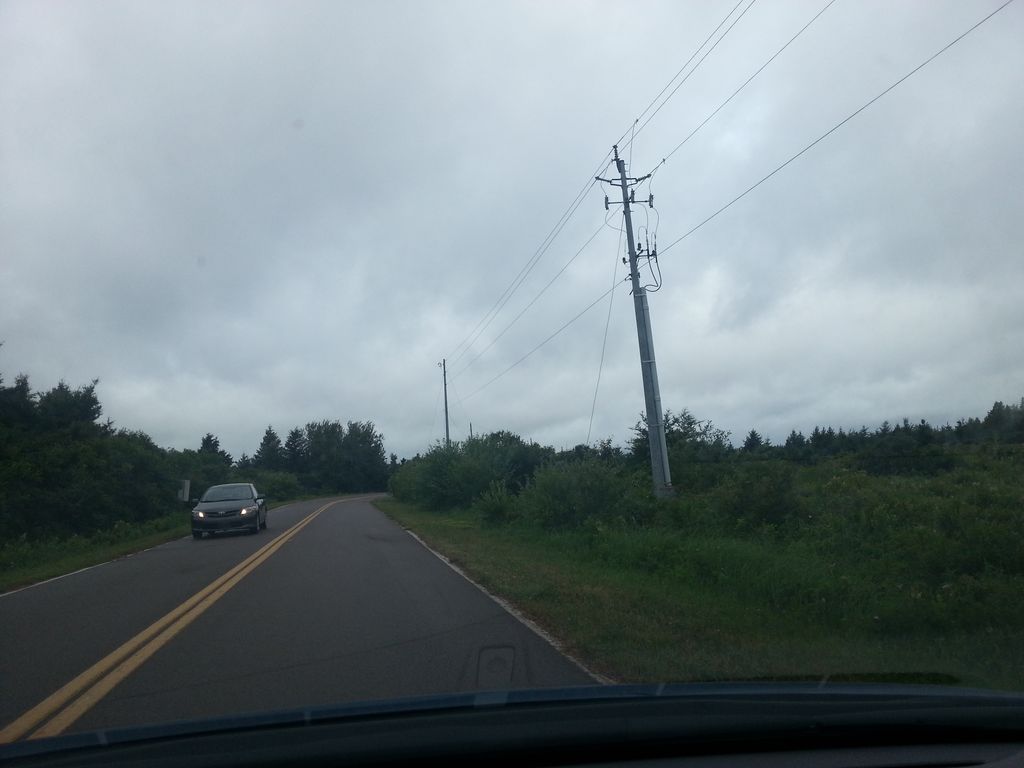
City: charlottetown